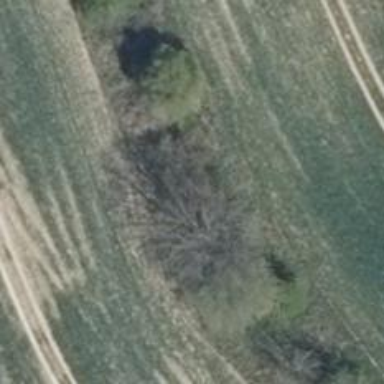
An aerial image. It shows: Row of trees in natural setting.